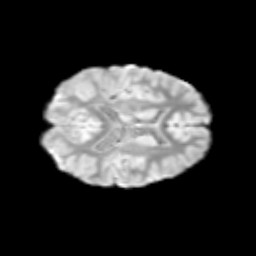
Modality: T2w
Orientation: axial
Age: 10
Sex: male
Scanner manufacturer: siemens
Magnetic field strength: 3 T
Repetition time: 3.8 s
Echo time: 0.07 s